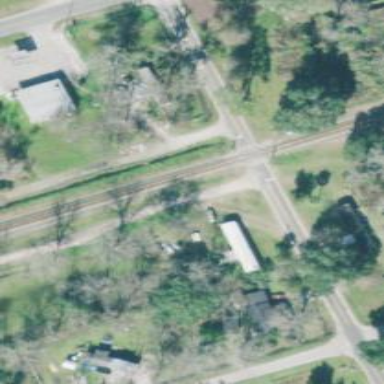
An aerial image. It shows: Level crossing with lights at railway intersection.